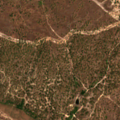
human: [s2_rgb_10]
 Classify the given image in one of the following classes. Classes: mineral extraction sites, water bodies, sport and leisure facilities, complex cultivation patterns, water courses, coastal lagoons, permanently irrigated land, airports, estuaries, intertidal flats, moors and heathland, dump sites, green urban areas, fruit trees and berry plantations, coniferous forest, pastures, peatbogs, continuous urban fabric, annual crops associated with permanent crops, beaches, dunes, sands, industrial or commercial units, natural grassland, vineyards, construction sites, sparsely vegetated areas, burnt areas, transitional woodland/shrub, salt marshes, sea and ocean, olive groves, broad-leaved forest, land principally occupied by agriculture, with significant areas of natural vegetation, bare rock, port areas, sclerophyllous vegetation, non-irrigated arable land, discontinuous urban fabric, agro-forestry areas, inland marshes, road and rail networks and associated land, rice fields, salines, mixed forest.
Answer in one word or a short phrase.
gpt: non-irrigated arable land, agro-forestry areas, broad-leaved forest, coniferous forest